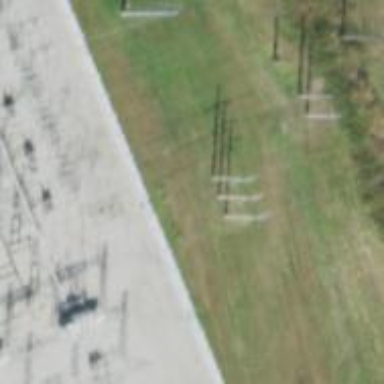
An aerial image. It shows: Triple tower power structure.